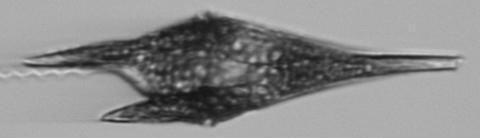
Label: Tripos_furca